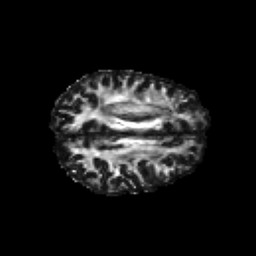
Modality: FA
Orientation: axial
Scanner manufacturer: siemens
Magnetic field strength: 3 T
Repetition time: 6.8 s
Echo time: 0.093 s